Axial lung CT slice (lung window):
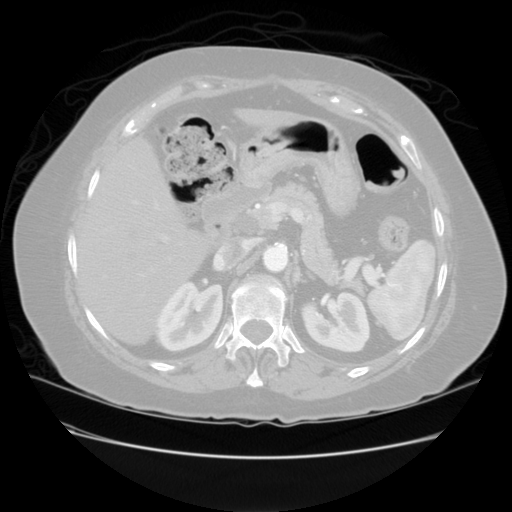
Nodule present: no